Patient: sex F, age 48
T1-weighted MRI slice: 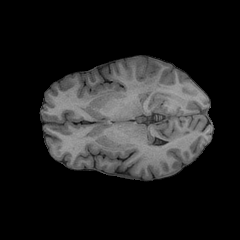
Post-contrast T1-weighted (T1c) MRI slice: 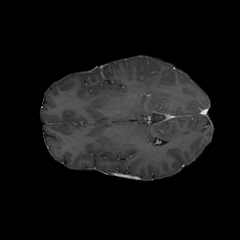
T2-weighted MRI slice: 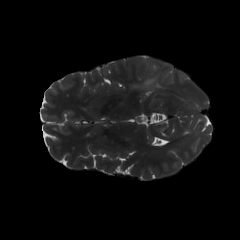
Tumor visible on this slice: yes
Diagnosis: Astrocytoma, IDH-mutant
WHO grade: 3